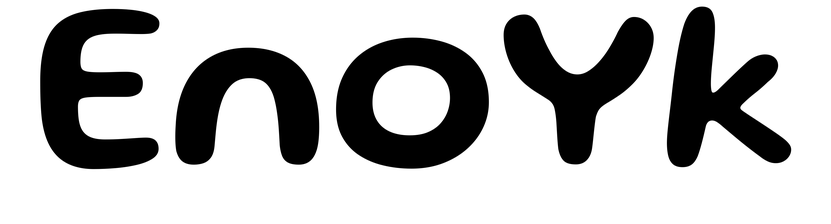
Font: Gluten_Medium